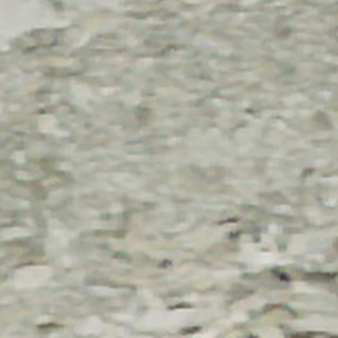
Label: other